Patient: sex F, age 33
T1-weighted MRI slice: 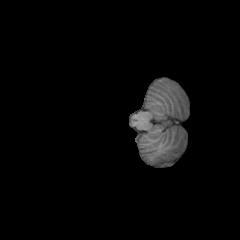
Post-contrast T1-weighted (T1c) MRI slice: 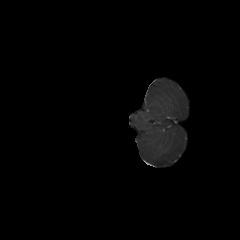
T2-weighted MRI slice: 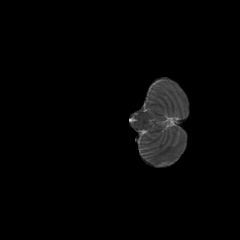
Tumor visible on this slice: no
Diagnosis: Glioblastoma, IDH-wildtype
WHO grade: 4